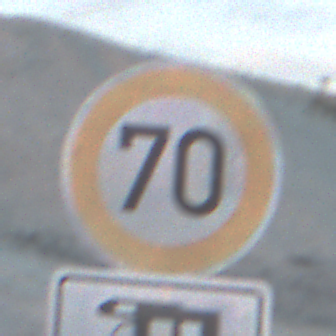
Verkehrszeichen: Geschwindigkeit70
Zusatzzeichen unten: HinweisDurchSinnbild23
Umgebung: Outdoor, Beach
Tageszeit: SunriseSunset
Wetter: PartlyCloudy
Licht: Natural
Jahreszeit: NotSpecified
Kontrast: MediumContrast